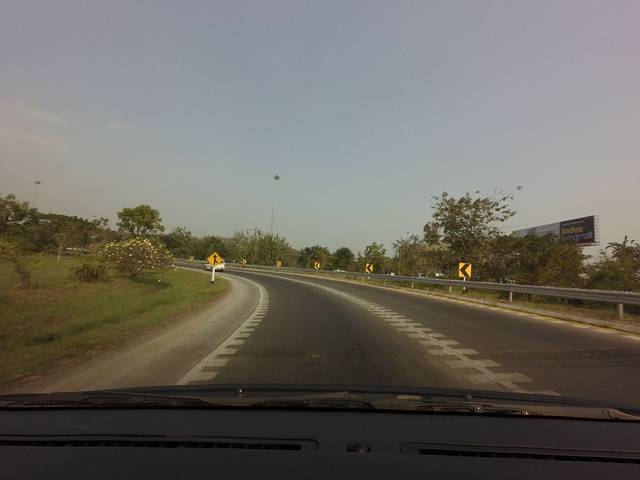
Region: Thailand
Coordinates: 12.808, 99.943